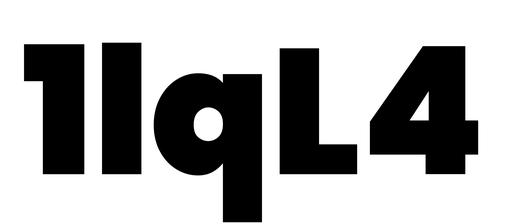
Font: Poppins-Black